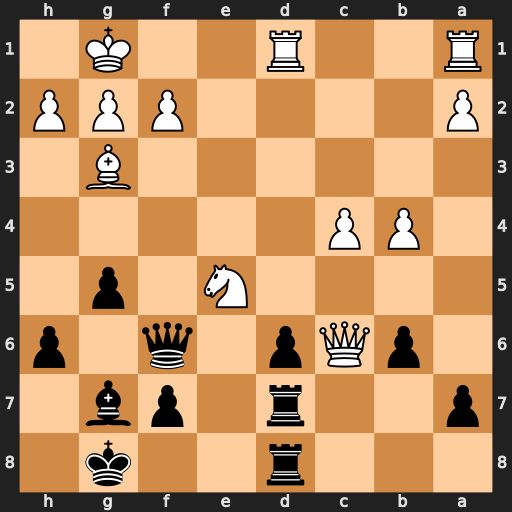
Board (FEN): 3r2k1/p2r1pb1/1pQp1q1p/4N1p1/1PP5/6B1/P4PPP/R2R2K1
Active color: b
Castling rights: -
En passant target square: -
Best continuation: dxe5 Rxd7 Qxc6 Rxd8+ Kh7